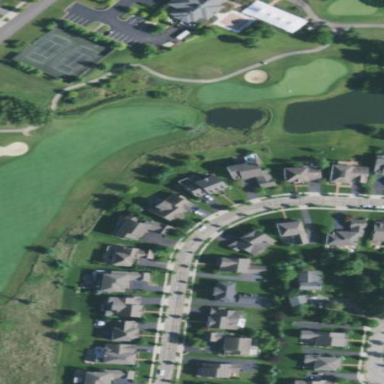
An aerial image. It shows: Rough grassy area used for golf.